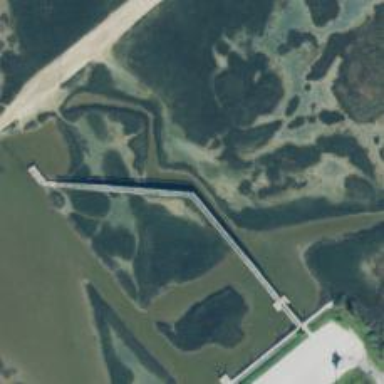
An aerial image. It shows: Man-made pier.